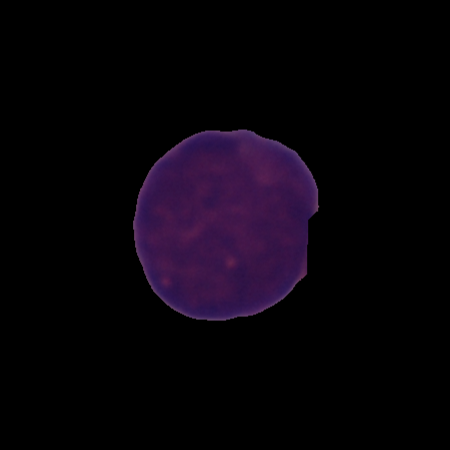
Label: cancer